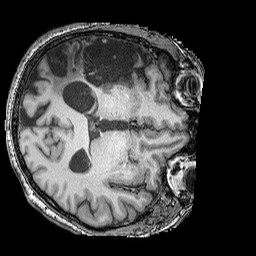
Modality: T1w
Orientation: axial
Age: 47
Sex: male
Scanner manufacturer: siemens
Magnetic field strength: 3 T
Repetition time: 2.25 s
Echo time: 0.00411 s